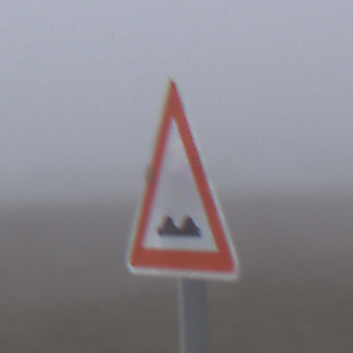
Verkehrszeichen: UnebeneFahrbahn
Umgebung: Outdoor, RoadRail
Tageszeit: MorningAfternoon
Wetter: Overcast
Licht: Natural
Jahreszeit: NotSpecified
Kontrast: LowContrast